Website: macys
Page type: gifting
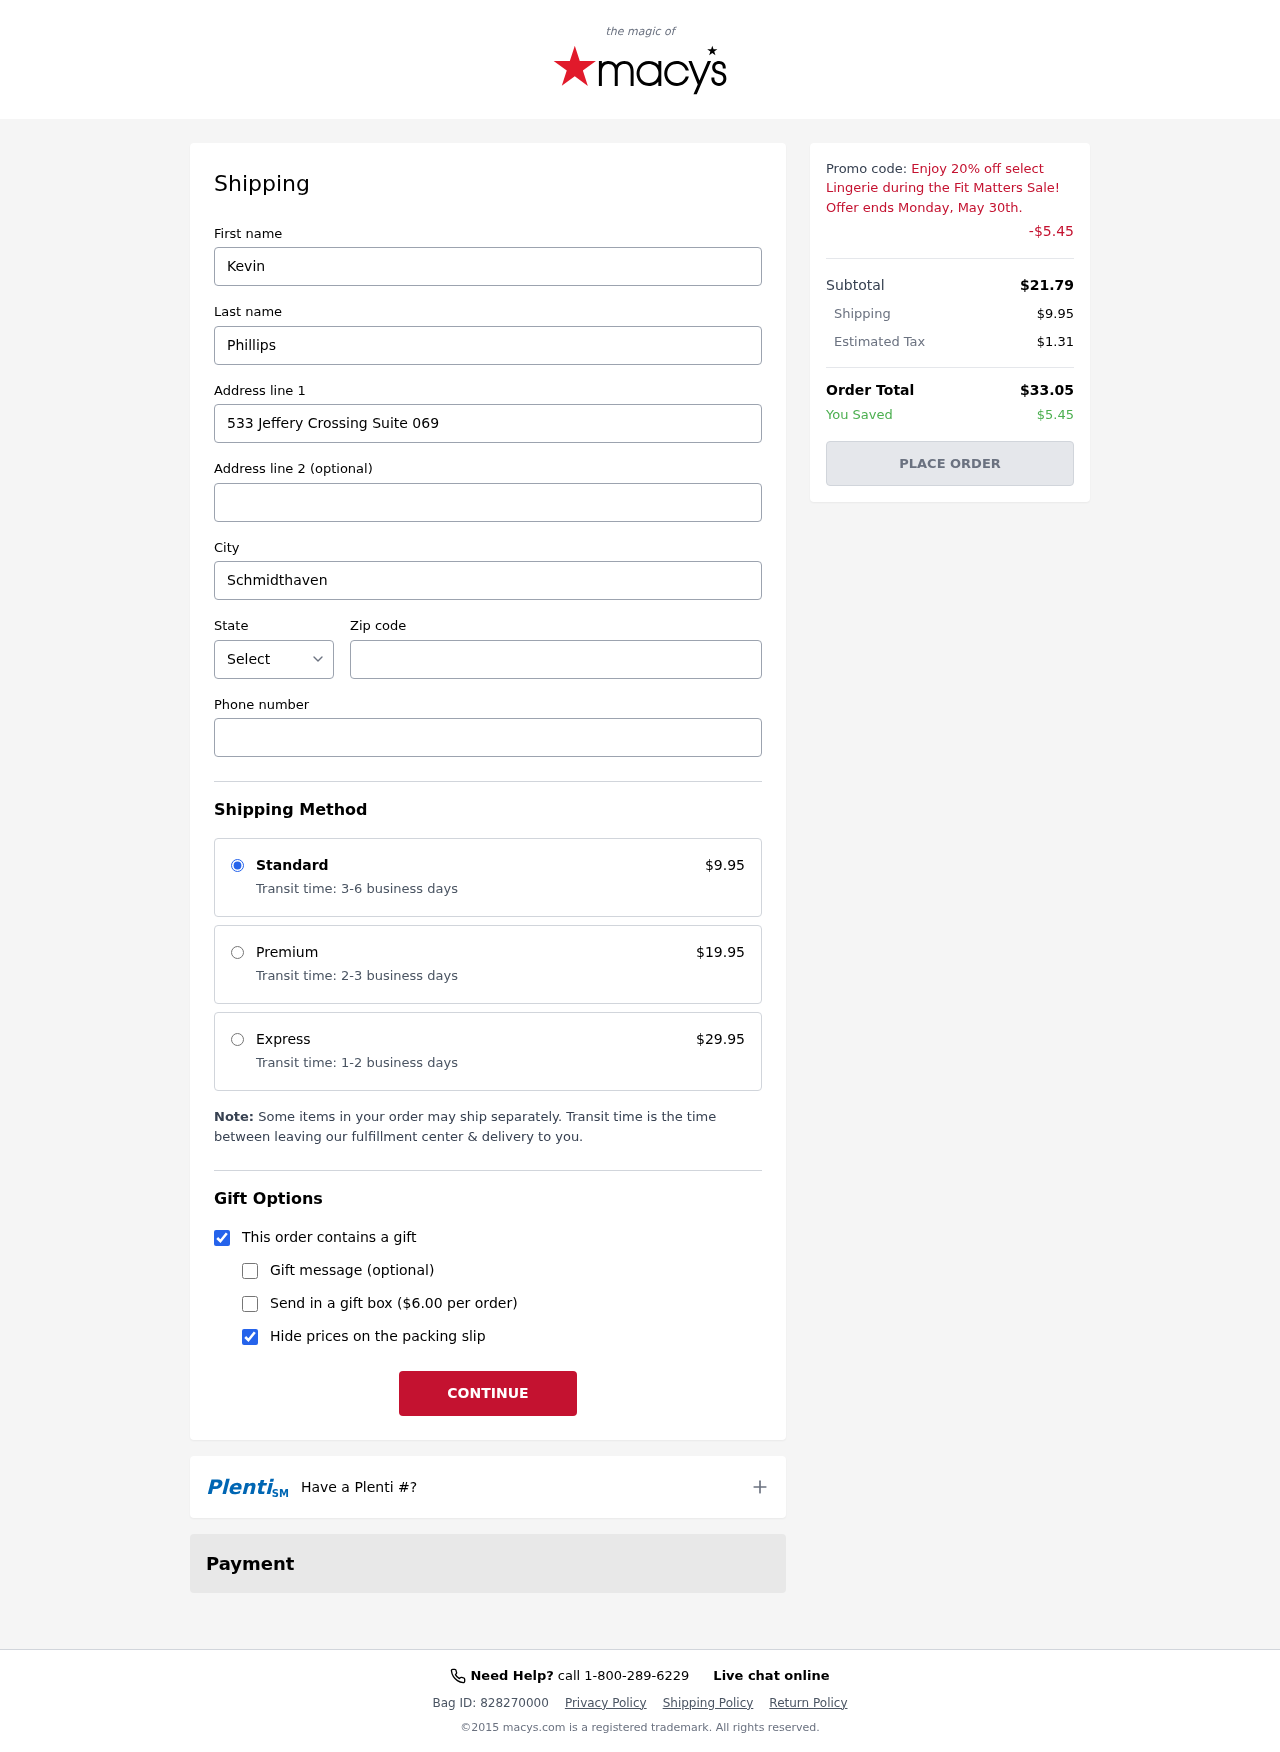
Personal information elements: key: PII_CITY
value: Schmidthaven
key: PII_FIRSTNAME
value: Kevin
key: PII_LASTNAME
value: Phillips
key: PII_PHONE
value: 8136583119
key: PII_POSTCODE
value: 42351
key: PII_STATE_ABBR
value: NM
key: PII_STREET
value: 533 Jeffery Crossing Suite 069
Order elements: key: ORDER_SHIPPING_COST
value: $9.95
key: ORDER_DISCOUNT
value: -$5.45
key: ORDER_SUBTOTAL
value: $21.79
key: ORDER_TAX
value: $1.31
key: ORDER_TOTAL
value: $33.05
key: ORDER_SAVINGS
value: $5.45